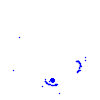
Particle: pion